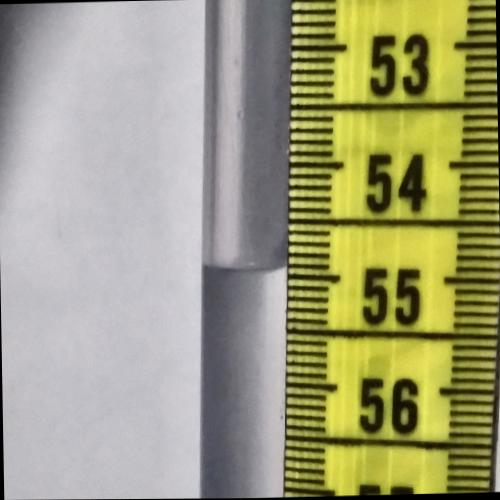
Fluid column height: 54.9 cm